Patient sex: M
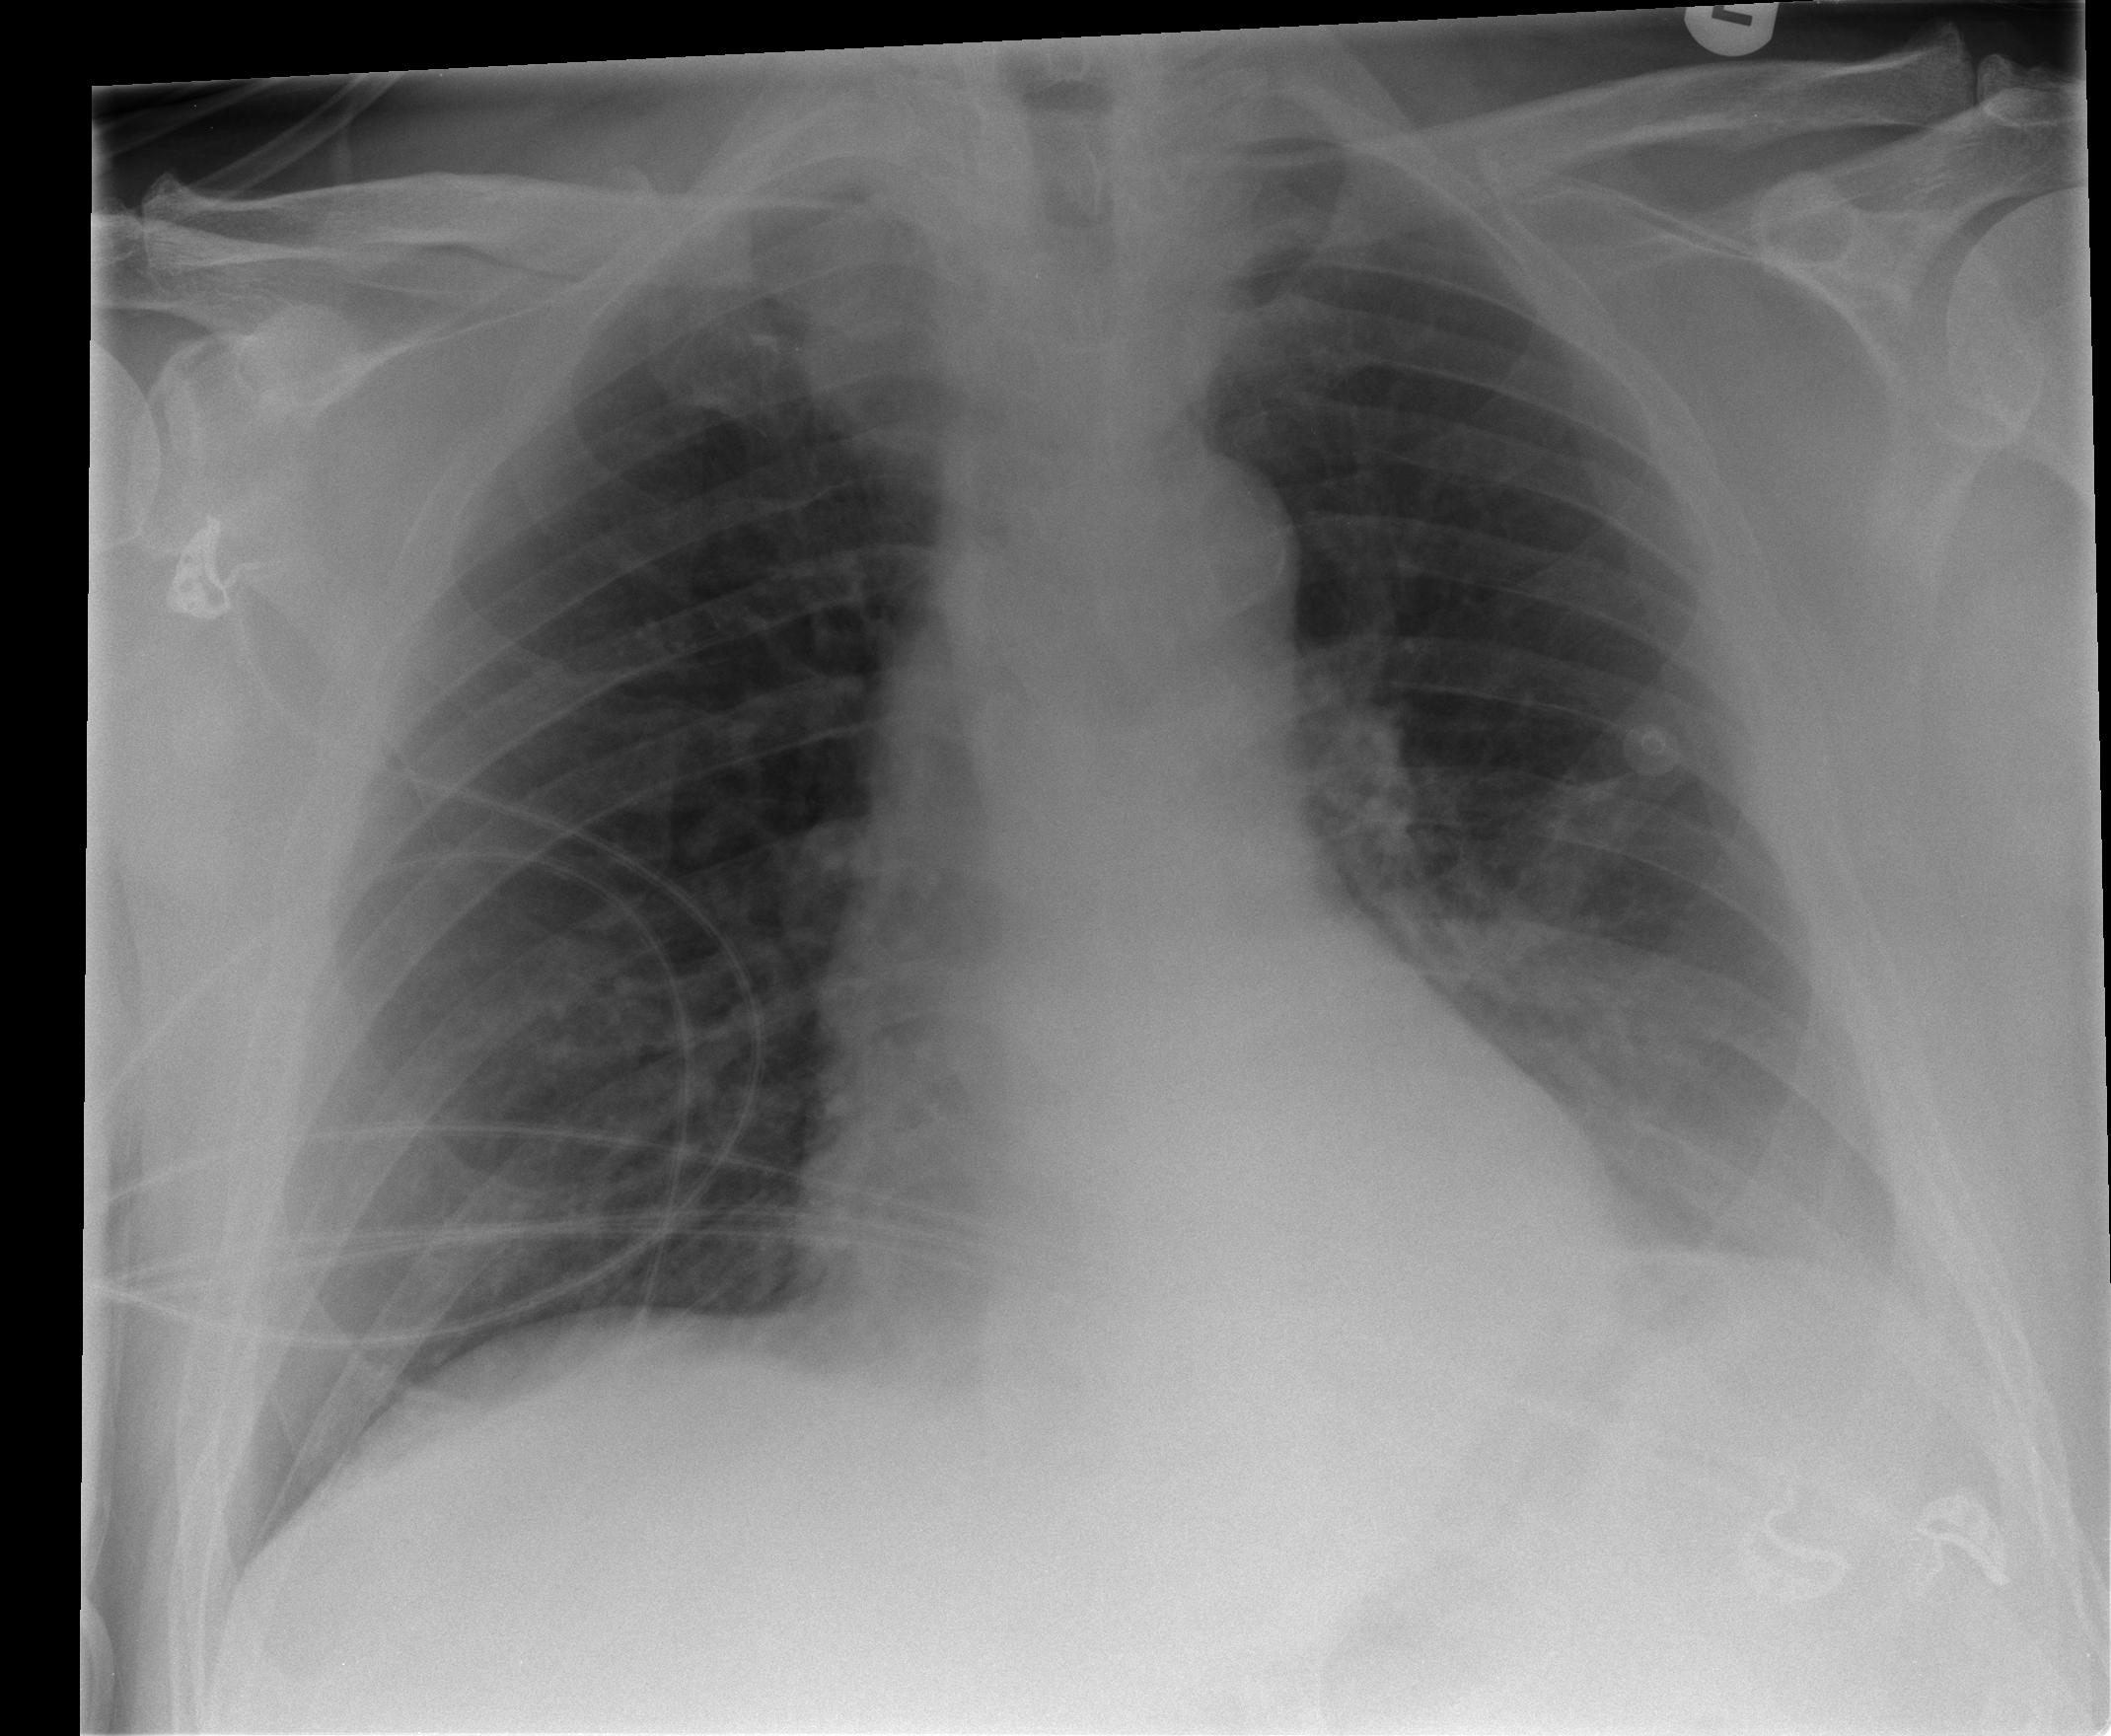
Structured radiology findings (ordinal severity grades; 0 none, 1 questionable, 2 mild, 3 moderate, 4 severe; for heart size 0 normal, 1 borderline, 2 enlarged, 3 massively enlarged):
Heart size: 0
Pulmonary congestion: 0
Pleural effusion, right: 0
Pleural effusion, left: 2
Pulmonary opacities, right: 0
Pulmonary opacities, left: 0
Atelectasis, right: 1
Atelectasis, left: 1